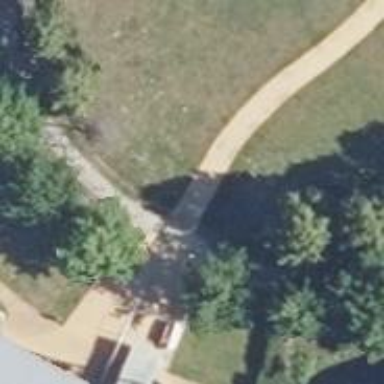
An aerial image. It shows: Compacted footway.